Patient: sex F, age 58
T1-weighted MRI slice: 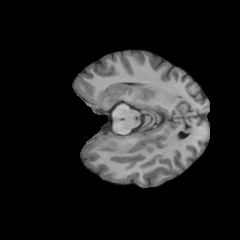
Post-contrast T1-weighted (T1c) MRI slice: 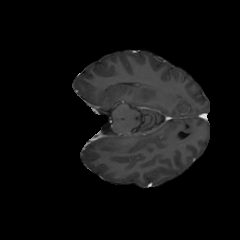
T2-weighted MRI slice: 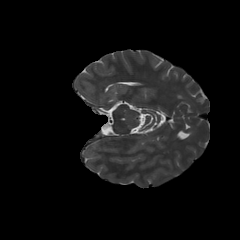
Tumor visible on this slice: no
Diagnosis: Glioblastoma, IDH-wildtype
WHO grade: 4